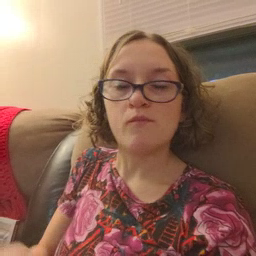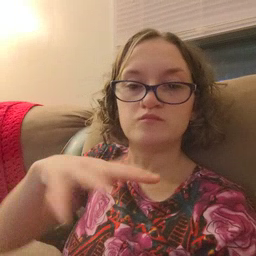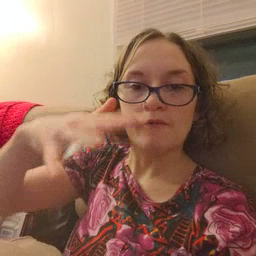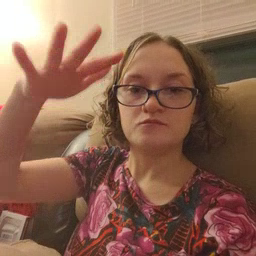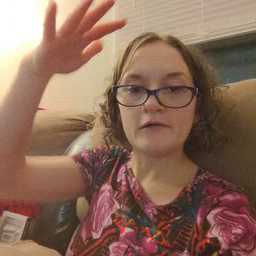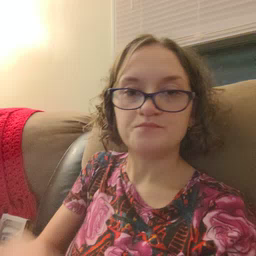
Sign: helicopter